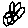
Label: flower